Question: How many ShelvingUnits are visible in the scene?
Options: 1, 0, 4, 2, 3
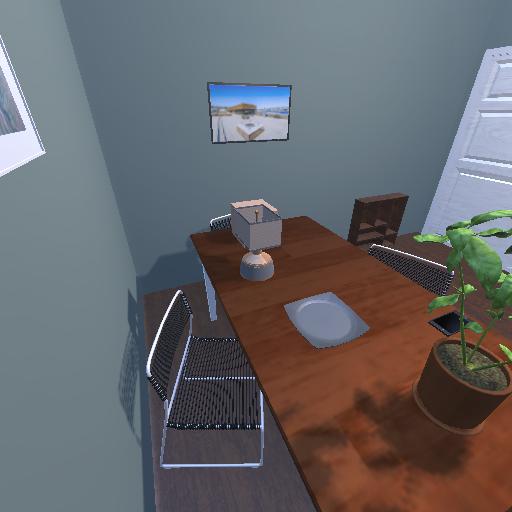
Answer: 1